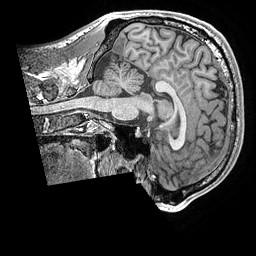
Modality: T1w
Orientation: sagittal
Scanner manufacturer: ge
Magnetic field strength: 3 T
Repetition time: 0.008184 s
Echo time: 0.003192 s